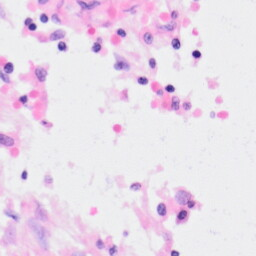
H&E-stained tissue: Kidney